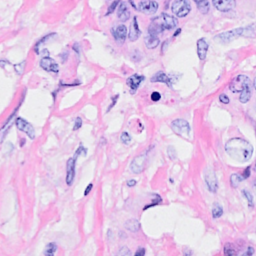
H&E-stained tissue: Breast